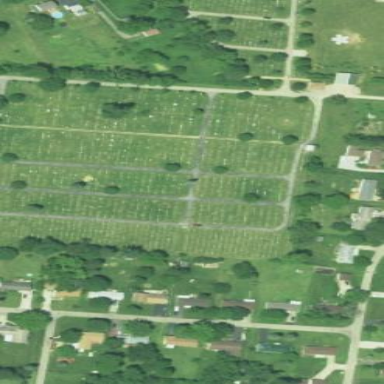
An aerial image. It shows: Cemetery.